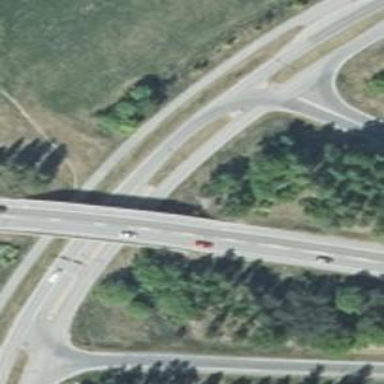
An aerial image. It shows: Primary highway bridge with asphalt surface.